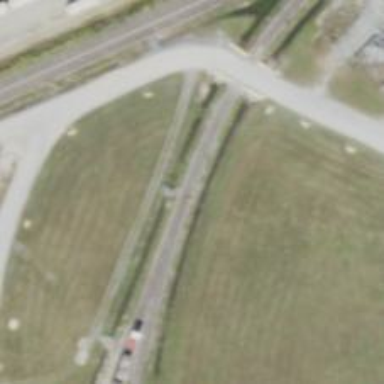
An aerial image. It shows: Railway spur line used for transporting aggregate freight.